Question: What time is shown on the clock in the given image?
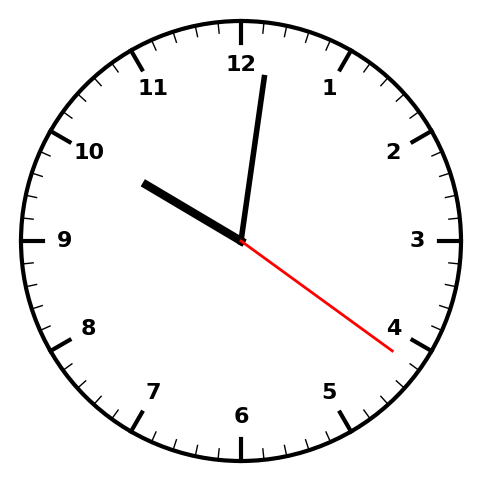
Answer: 10:01:21